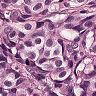
Metastatic tissue present: yes